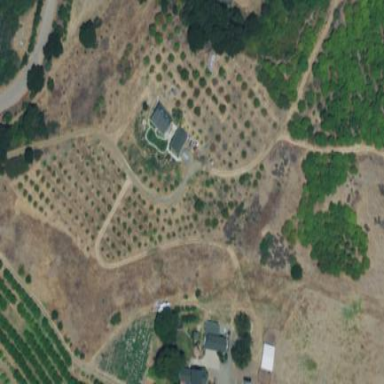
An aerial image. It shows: Orchard.